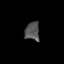
Tissue: prostate
Cell type: Epithelial cells
Senescence score: 0.3108
Nuclear area (px): 264
Mean DAPI intensity: 84.356